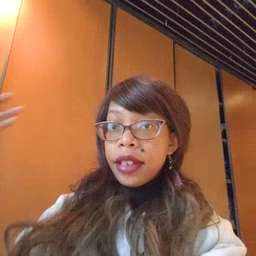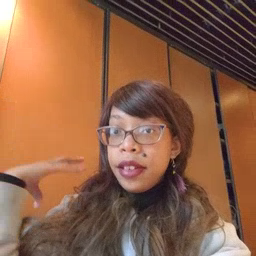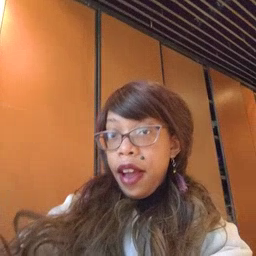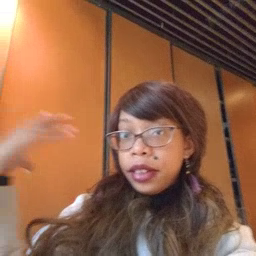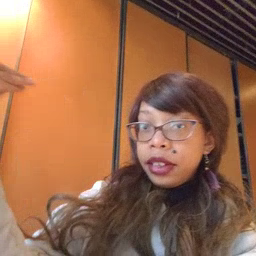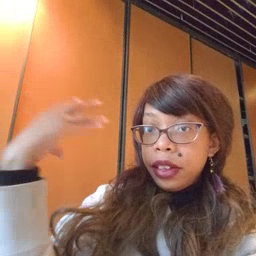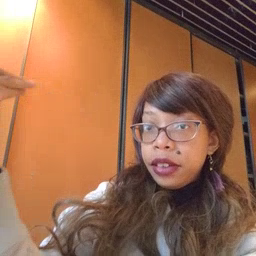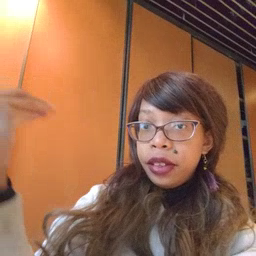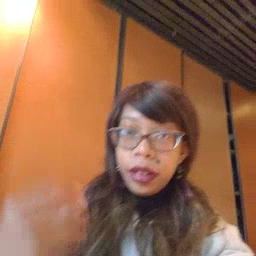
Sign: outside